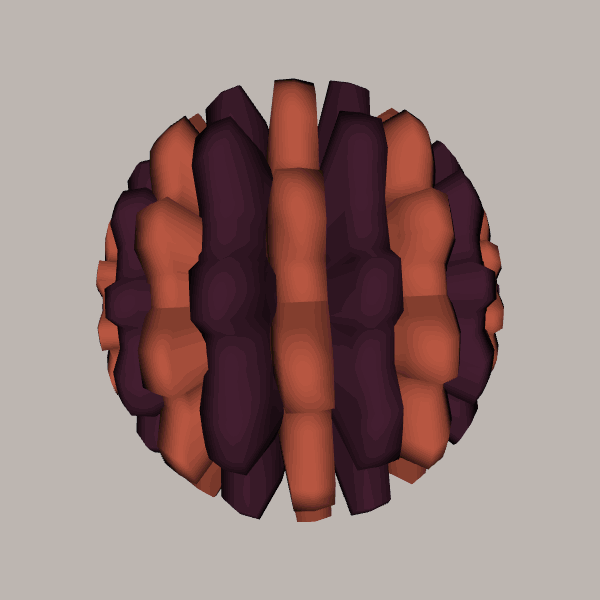
Background: light